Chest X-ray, AP view. Patient: 58 years old, sex M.
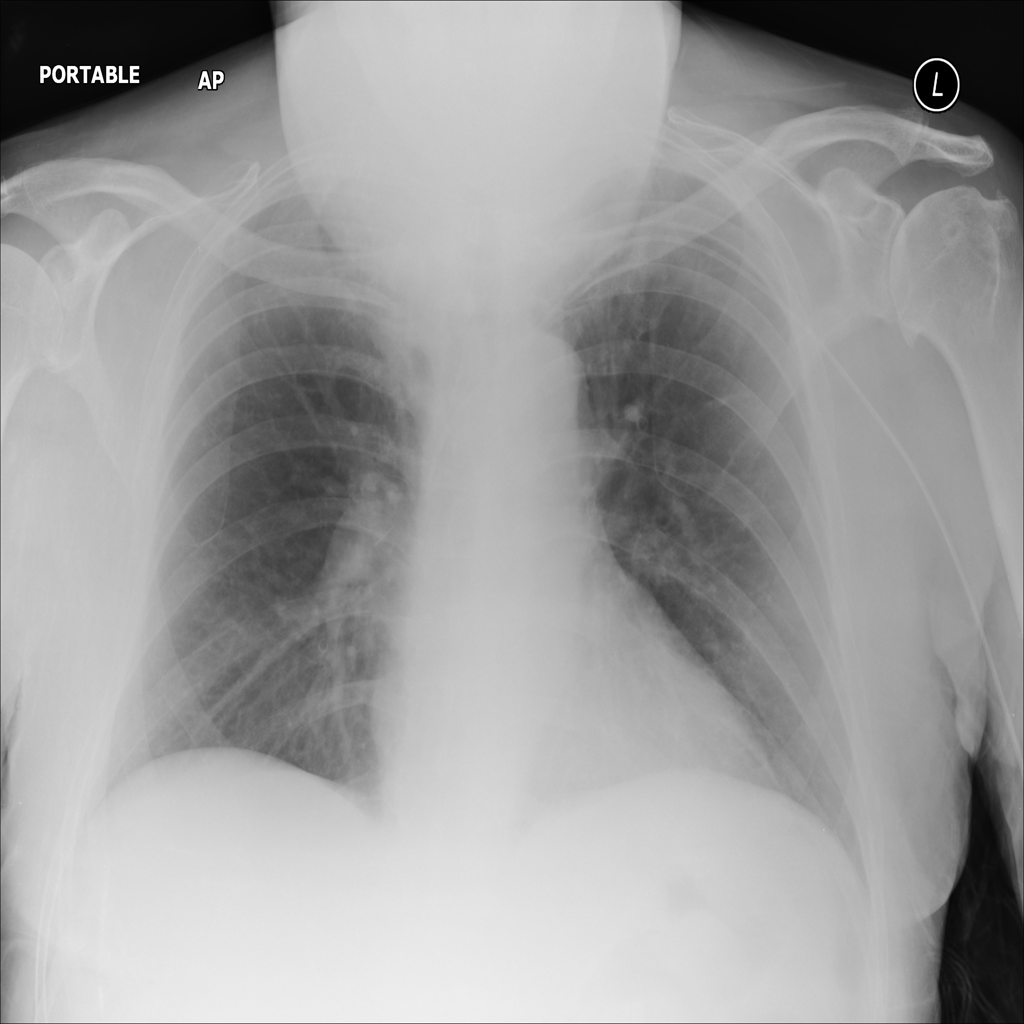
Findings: No Finding